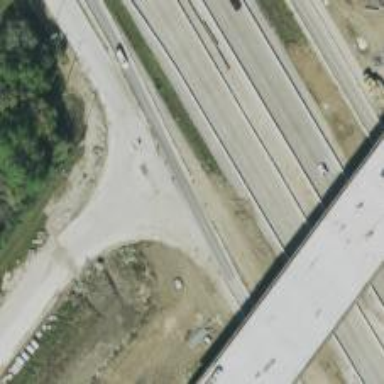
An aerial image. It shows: Secondary link road.